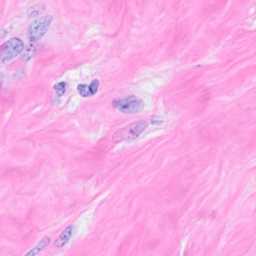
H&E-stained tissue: Breast